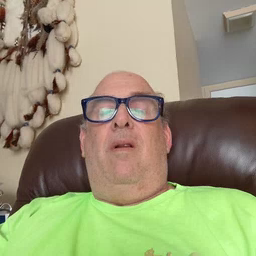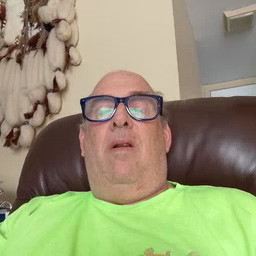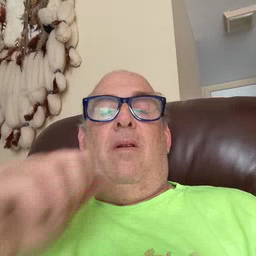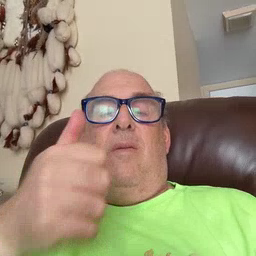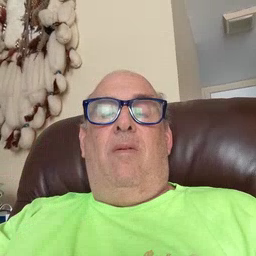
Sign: tomorrow